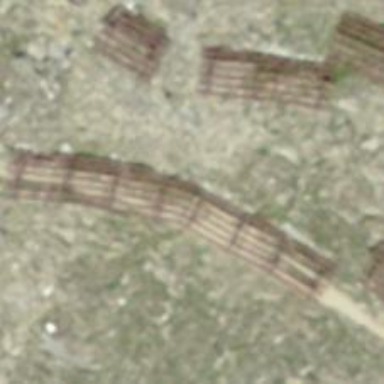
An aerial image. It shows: Snow fence.